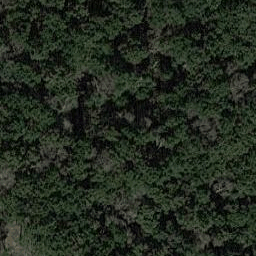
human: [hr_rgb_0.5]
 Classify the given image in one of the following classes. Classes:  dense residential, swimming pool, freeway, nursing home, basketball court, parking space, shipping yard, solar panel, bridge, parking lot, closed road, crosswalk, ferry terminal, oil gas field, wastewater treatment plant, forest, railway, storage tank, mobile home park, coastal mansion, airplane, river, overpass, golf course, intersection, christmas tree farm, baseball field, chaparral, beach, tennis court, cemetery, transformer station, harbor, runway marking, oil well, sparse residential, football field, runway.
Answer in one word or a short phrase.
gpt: forest